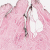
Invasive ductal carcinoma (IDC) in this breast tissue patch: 0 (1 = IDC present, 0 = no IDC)